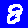
Digit: 8